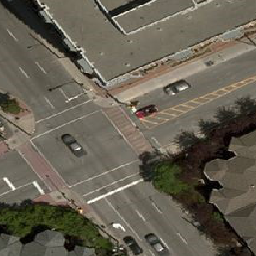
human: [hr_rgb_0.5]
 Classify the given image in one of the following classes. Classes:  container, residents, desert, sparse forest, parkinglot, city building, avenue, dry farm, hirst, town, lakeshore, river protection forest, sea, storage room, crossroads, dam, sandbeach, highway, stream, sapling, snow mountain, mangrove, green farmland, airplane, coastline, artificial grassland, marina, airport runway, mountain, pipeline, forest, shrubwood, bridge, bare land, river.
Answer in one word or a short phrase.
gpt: crossroads